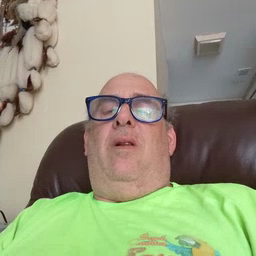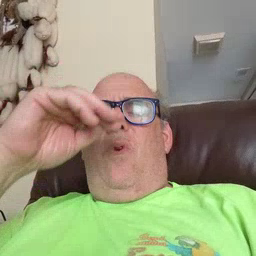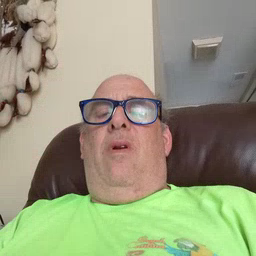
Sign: boy